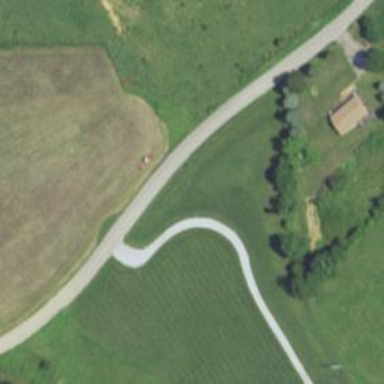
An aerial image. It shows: Driveway leading to service road.